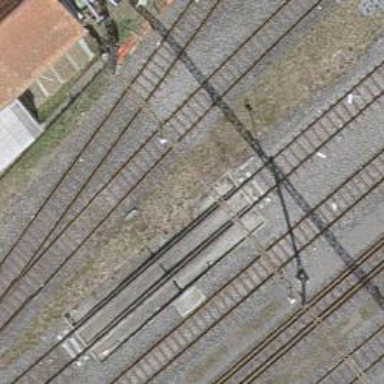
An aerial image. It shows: Catenary mast for power lines.